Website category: jobs
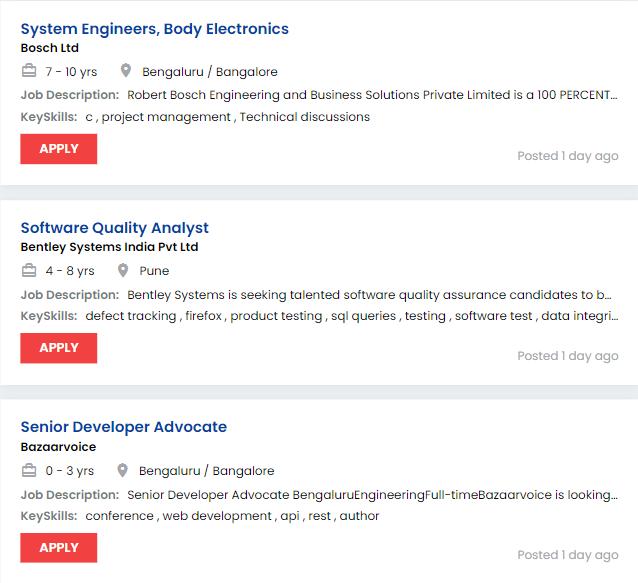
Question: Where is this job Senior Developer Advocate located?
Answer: Bengaluru / Bangalore

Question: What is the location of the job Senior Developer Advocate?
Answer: Bengaluru / Bangalore

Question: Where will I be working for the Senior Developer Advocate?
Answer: Bengaluru / Bangalore

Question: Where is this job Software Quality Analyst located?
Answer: Pune

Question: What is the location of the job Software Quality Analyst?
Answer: Pune

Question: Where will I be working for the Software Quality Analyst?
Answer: Pune

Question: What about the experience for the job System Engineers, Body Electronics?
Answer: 7 - 10 yrs

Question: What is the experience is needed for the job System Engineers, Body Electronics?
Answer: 7 - 10 yrs

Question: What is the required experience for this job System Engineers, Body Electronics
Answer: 7 - 10 yrs

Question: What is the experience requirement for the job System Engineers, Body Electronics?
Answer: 7 - 10 yrs

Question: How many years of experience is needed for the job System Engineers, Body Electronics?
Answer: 7 - 10 yrs

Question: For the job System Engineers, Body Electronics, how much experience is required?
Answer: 7 - 10 yrs

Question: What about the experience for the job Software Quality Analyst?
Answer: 4 - 8 yrs

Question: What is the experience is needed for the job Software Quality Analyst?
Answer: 4 - 8 yrs

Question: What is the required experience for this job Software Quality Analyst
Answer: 4 - 8 yrs

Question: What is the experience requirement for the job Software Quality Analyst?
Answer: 4 - 8 yrs

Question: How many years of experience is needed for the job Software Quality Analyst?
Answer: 4 - 8 yrs

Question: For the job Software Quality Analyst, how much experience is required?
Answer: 4 - 8 yrs

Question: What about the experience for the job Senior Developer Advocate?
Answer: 0 - 3 yrs

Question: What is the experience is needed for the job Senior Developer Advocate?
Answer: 0 - 3 yrs

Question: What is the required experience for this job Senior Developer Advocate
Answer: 0 - 3 yrs

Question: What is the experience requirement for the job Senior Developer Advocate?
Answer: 0 - 3 yrs

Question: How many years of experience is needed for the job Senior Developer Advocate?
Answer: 0 - 3 yrs

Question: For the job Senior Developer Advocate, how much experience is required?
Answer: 0 - 3 yrs

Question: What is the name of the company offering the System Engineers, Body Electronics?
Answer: Bosch Ltd

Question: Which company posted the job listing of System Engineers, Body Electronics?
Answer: Bosch Ltd

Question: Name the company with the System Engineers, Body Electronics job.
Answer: Bosch Ltd

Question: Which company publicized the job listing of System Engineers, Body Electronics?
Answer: Bosch Ltd

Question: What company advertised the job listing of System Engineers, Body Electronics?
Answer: Bosch Ltd

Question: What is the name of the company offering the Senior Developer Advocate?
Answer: Bazaarvoice

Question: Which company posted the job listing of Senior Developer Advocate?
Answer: Bazaarvoice

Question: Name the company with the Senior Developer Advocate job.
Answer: Bazaarvoice

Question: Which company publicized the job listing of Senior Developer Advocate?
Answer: Bazaarvoice

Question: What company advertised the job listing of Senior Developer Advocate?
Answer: Bazaarvoice

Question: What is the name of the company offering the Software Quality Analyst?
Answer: Bentley Systems India Pvt Ltd

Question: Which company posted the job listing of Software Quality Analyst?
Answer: Bentley Systems India Pvt Ltd

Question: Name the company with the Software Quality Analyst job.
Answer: Bentley Systems India Pvt Ltd

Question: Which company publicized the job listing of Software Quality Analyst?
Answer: Bentley Systems India Pvt Ltd

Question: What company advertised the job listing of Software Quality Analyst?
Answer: Bentley Systems India Pvt Ltd

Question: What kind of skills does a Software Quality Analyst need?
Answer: defect tracking , firefox , product testing , sql queries , testing , software test , data integrity , network management , test tools , software quality analyst , regression testing , test scripts , software quality , test complete , software quality assurance , selenium webdriver , infrastructure , test procedures

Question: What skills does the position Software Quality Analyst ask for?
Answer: defect tracking , firefox , product testing , sql queries , testing , software test , data integrity , network management , test tools , software quality analyst , regression testing , test scripts , software quality , test complete , software quality assurance , selenium webdriver , infrastructure , test procedures

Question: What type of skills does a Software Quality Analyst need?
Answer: defect tracking , firefox , product testing , sql queries , testing , software test , data integrity , network management , test tools , software quality analyst , regression testing , test scripts , software quality , test complete , software quality assurance , selenium webdriver , infrastructure , test procedures

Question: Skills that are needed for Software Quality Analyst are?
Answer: defect tracking , firefox , product testing , sql queries , testing , software test , data integrity , network management , test tools , software quality analyst , regression testing , test scripts , software quality , test complete , software quality assurance , selenium webdriver , infrastructure , test procedures

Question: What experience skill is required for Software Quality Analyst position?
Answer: defect tracking , firefox , product testing , sql queries , testing , software test , data integrity , network management , test tools , software quality analyst , regression testing , test scripts , software quality , test complete , software quality assurance , selenium webdriver , infrastructure , test procedures

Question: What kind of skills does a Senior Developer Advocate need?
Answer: conference , web development , api , rest , author

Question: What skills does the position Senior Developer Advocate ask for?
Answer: conference , web development , api , rest , author

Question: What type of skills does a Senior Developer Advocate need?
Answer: conference , web development , api , rest , author

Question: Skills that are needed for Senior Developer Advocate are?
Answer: conference , web development , api , rest , author

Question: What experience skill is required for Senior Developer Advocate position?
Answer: conference , web development , api , rest , author

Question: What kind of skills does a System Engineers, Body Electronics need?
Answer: c , project management , Technical discussions

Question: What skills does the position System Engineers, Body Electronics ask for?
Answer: c , project management , Technical discussions

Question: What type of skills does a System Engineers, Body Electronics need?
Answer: c , project management , Technical discussions

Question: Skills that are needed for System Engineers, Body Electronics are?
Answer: c , project management , Technical discussions

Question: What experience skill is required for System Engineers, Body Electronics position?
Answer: c , project management , Technical discussions